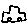
Label: car